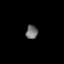
Tissue: lung
Cell type: T cells
Senescence score: 0.6396
Nuclear area (px): 160
Mean DAPI intensity: 111.162